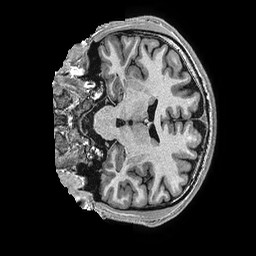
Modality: T1w
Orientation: coronal
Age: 28
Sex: male
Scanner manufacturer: ge
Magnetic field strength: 3 T
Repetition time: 0.006952 s
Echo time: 0.00292 s